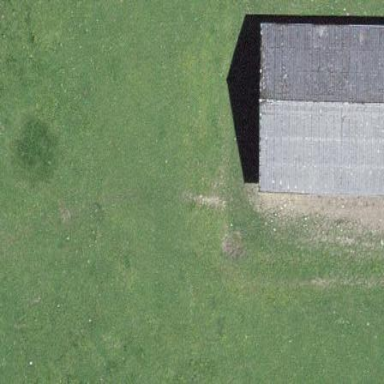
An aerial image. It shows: Cabin is depicted in the image.